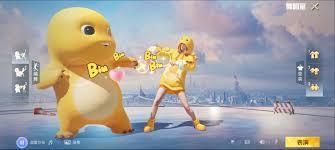
Label: nailong